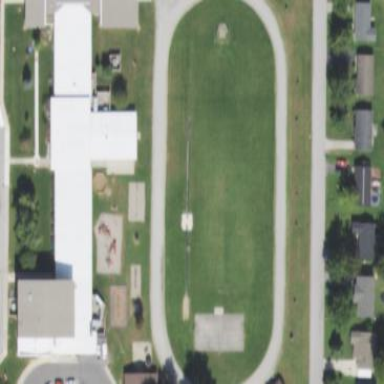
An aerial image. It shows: Track in leisure land.